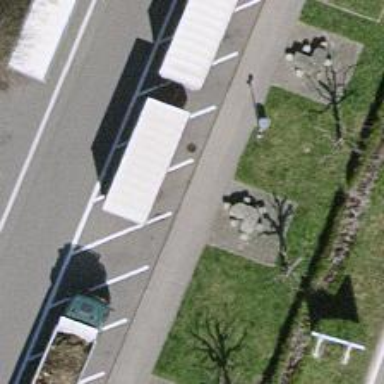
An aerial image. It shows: Picnic table located in leisure land area.